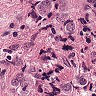
Metastatic tissue present: no